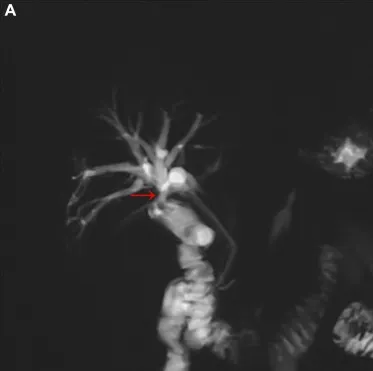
Preoperatively (A), the right hepatic duct communicated with the bulb of the duodenum (red arrow), and the biliary tree of the right side of the liver was dilated.
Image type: radiology (mri)